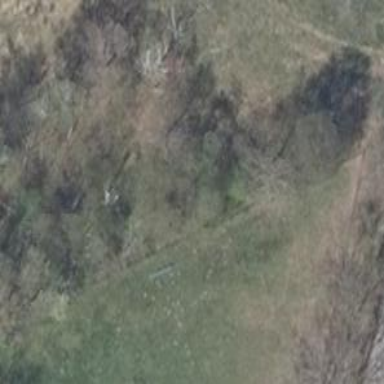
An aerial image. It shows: Abandoned railway on embankment.